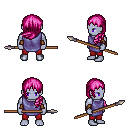
a pixel art fantasy rpg character, male body template, dark elf, purple skin, chain tabard jacket, red pants, pink left-swept hairstyle, leather bracers, spear, four views (front, back, left, right), 2x2 character sprite sheet, small pixel art, hard edges, no anti-aliasing